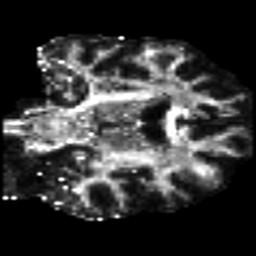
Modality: FA
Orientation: coronal
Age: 44
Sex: male
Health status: ill
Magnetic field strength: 3 T
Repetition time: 9 s
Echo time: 0.093 s